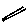
Label: line